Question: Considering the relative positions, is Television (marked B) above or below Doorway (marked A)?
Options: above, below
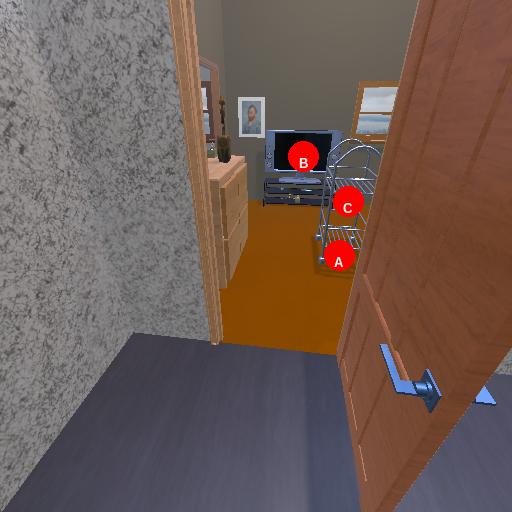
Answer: above